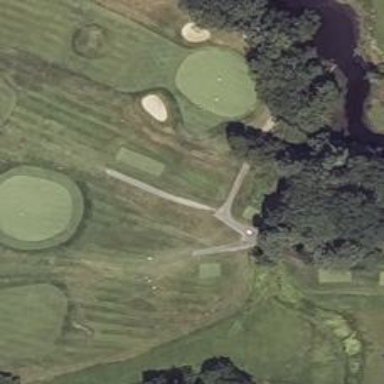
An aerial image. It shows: Path for both roads and golfers.